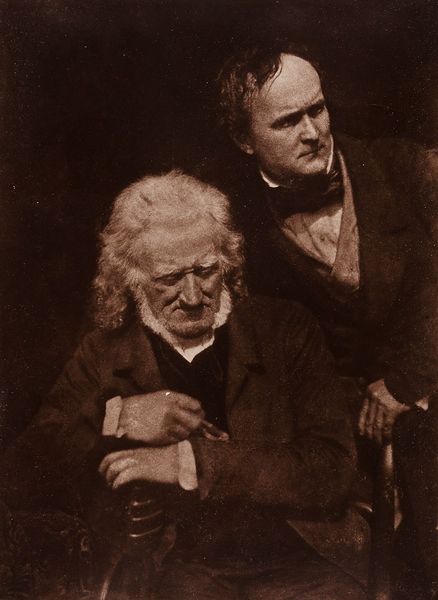
Titel: Wm. Henning und Handyside Ritchie
Künstler: David Octavius Hill
Standort: Hamburg
Institution: Museum für Kunst und Gewerbe Hamburg
Schlagwörter: mann, figur, person, papier, foto, fotografie, photographie, doppelbildnis, doppelportrait, photo, bildhauer, lichtbild, historische, bildwerke, angewandte und bildende kunst, hessische systematik, künstler, persönlichkeit, porträtfotografie, porträtphotographie, pigmentdruck, doppelporträt, kartonpassepartout